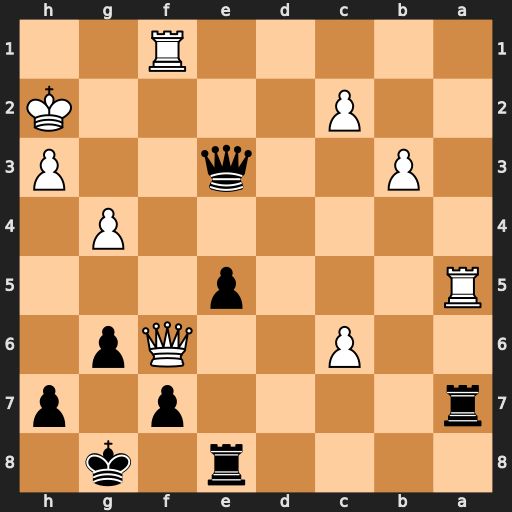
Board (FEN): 4r1k1/r4p1p/2P2Qp1/R3p3/6P1/1P2q2P/2P4K/5R2
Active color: b
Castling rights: -
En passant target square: -
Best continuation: Qd2+ Rf2 Qxa5